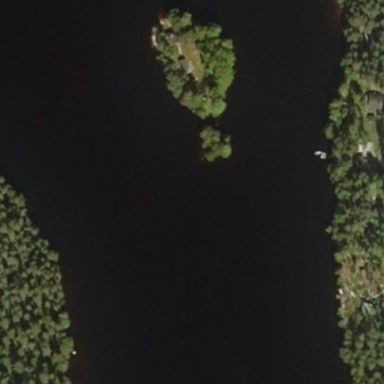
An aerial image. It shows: Image showing island.